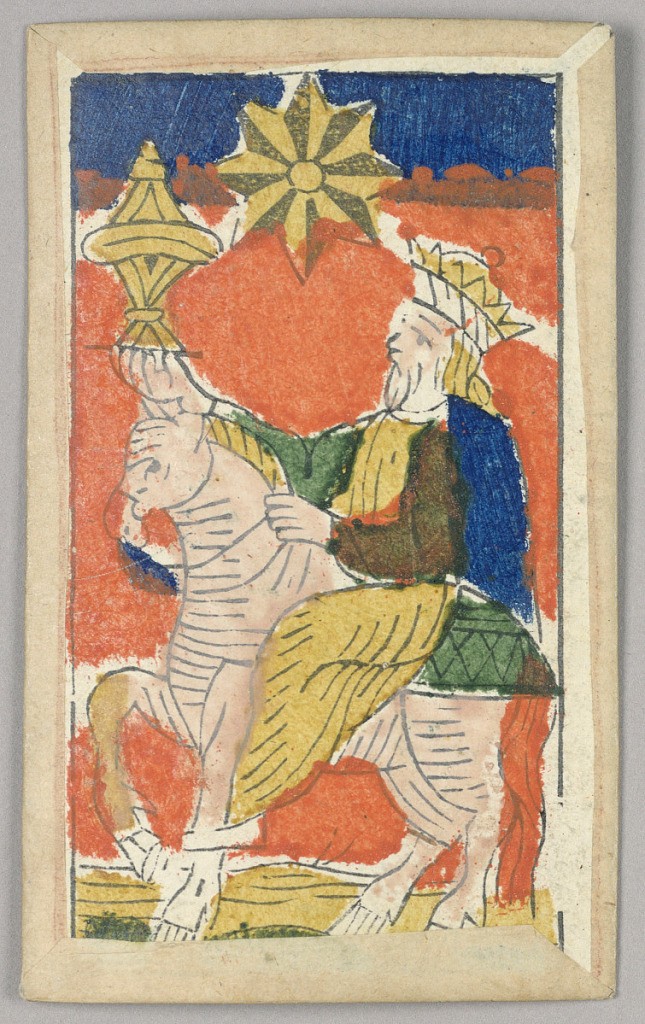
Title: Minchiate (Tarot) Playing Card
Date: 17th century
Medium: Stencil-colored woodblock print
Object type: Playing card
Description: Part of a set of Italian Minchiate playing cards.